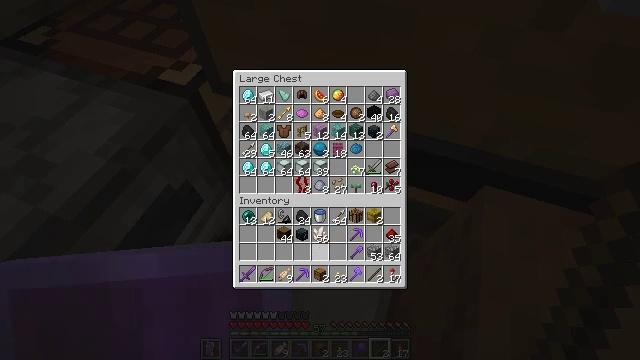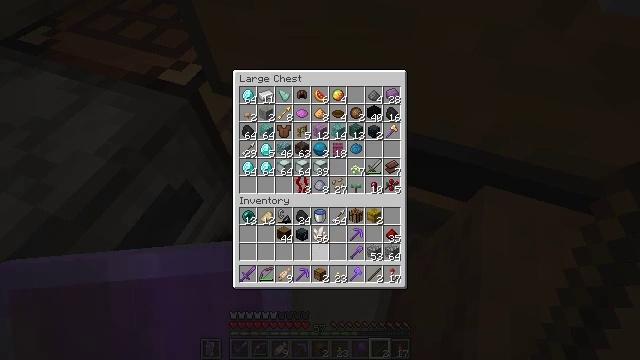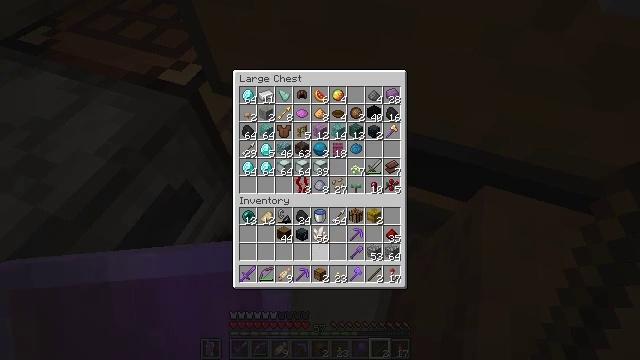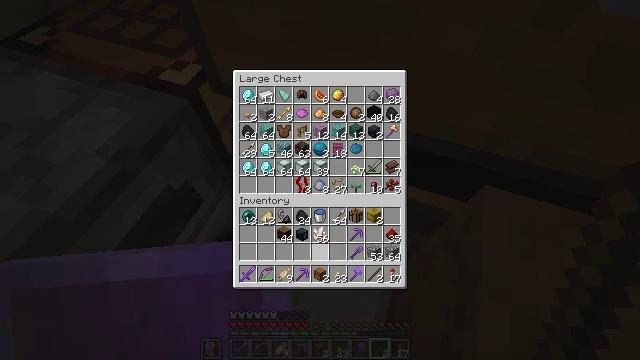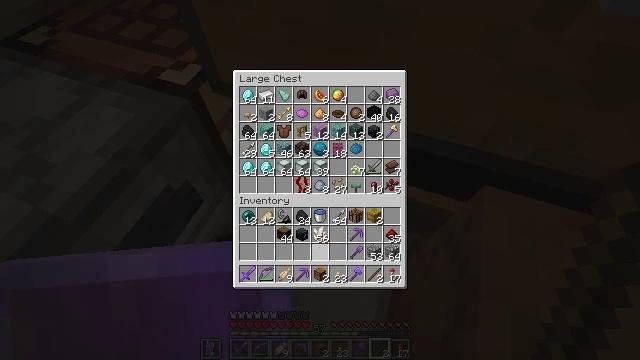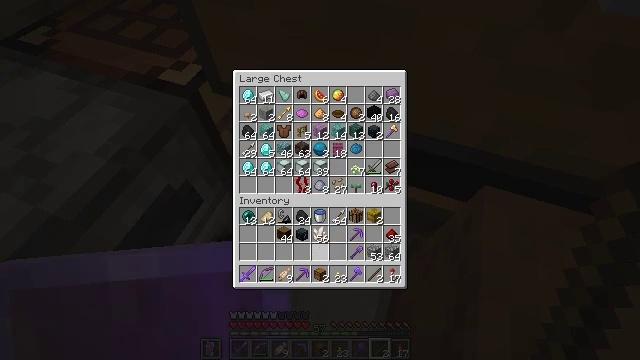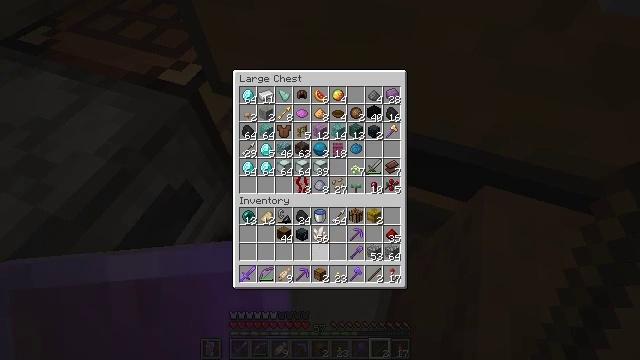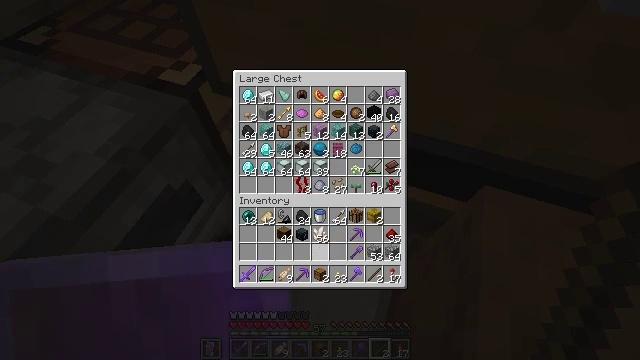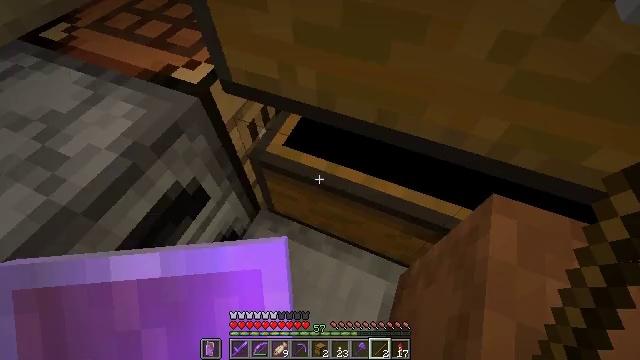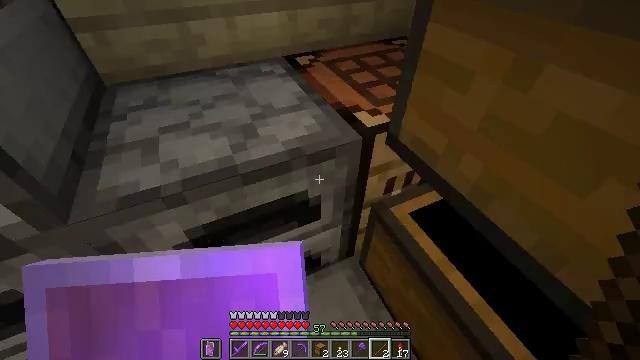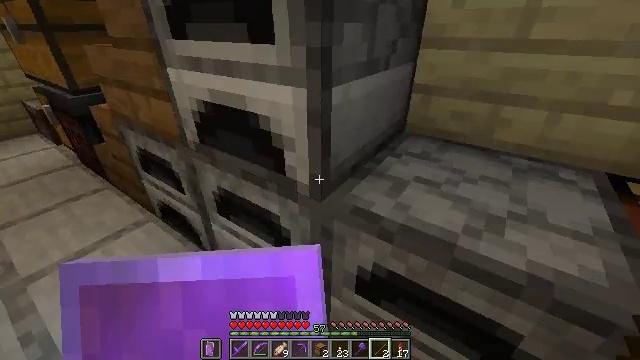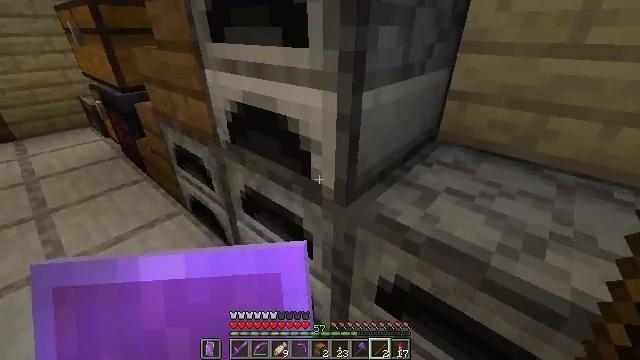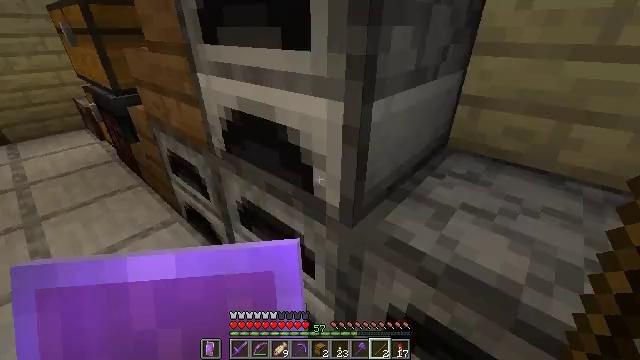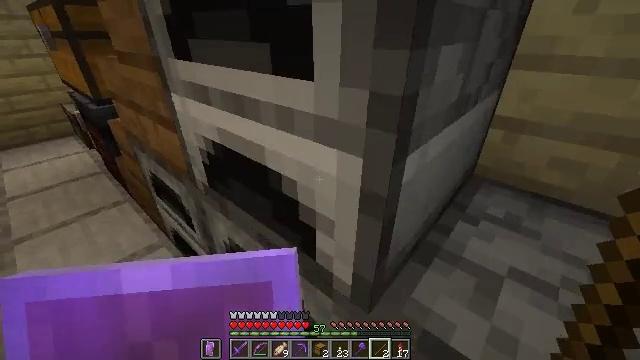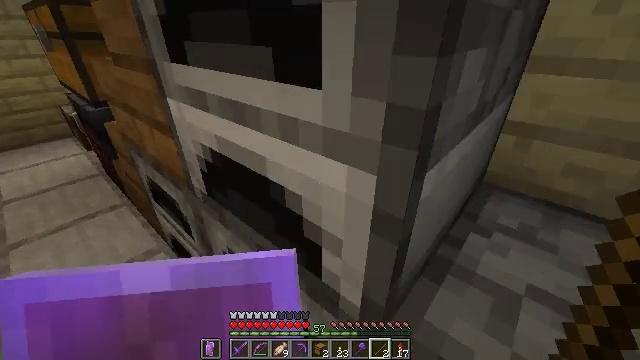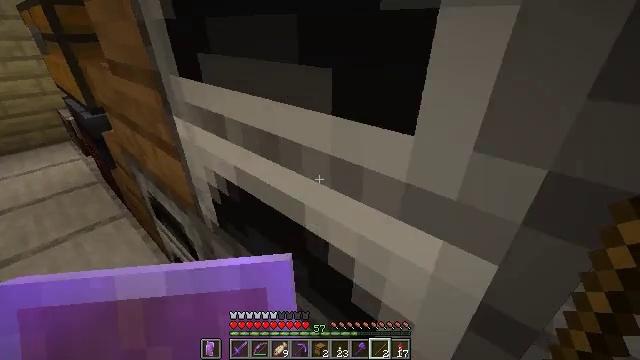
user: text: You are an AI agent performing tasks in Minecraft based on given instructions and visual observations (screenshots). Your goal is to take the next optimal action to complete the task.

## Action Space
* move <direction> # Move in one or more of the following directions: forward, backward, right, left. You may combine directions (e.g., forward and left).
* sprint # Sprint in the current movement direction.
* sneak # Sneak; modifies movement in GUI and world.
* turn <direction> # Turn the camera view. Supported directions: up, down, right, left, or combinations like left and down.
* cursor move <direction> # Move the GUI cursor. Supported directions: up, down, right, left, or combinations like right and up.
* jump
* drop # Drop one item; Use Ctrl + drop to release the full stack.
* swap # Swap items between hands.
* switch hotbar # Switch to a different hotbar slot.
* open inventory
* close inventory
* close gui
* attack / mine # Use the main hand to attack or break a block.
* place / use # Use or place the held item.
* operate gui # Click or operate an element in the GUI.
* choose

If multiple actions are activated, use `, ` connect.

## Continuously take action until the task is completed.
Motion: motion action
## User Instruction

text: Mine the brown shulker box.
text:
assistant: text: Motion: no_op
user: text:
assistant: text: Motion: no_op
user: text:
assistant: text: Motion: no_op
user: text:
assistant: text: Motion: no_op
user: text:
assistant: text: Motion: no_op
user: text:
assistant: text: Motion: no_op
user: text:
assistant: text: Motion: no_op
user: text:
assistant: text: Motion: turn left
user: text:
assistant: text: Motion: turn left and up
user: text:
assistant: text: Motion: turn left and up
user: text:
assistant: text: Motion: move forward, turn left
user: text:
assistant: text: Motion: move forward
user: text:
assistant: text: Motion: move forward
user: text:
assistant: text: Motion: move forward
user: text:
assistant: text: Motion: move forward
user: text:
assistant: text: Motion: move forward
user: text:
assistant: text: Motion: move forward
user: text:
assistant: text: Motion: move forward, turn left and up
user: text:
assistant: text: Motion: move forward, turn left and up
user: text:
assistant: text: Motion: move forward, turn left and up
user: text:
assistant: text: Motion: move forward, turn left and up
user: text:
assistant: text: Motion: move forward, turn up
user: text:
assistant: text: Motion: move forward, turn right and up
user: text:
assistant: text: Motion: no_op
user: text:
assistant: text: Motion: no_op
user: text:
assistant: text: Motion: no_op
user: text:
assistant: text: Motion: turn right
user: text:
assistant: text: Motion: use / place
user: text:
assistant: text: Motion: use / place
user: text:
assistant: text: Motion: use / place